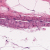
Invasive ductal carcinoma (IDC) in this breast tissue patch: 0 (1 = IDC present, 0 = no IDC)